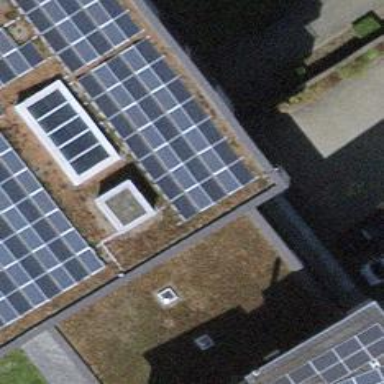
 consisting of solar photovoltaic panels."